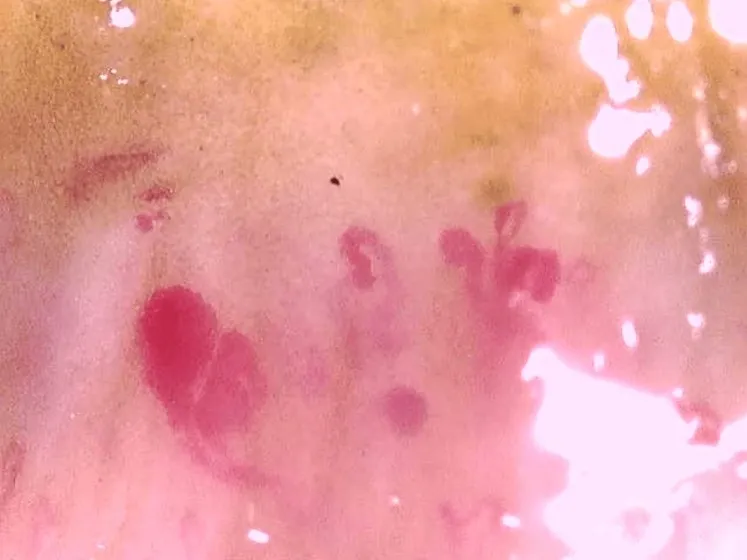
Nailfold Capillaroscopy Showing Dilated Vessels.
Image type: medical_photograph (skin_photograph)